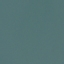
Label: SeaLake